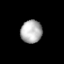
Tissue: prostate
Cell type: Endothelial cells
Senescence score: 0.6849
Nuclear area (px): 477
Mean DAPI intensity: 177.763